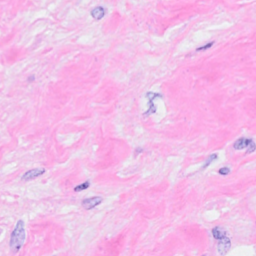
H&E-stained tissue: Breast